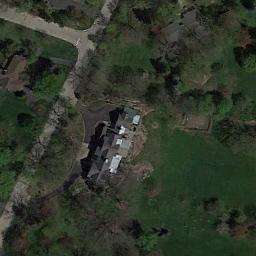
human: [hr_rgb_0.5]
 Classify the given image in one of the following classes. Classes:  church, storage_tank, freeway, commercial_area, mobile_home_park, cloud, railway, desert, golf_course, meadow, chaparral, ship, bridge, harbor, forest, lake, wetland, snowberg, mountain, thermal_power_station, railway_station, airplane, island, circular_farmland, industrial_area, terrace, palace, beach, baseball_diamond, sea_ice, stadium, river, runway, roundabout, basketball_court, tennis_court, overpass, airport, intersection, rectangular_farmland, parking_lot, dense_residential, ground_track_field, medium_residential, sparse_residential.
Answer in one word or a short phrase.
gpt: sparse_residential